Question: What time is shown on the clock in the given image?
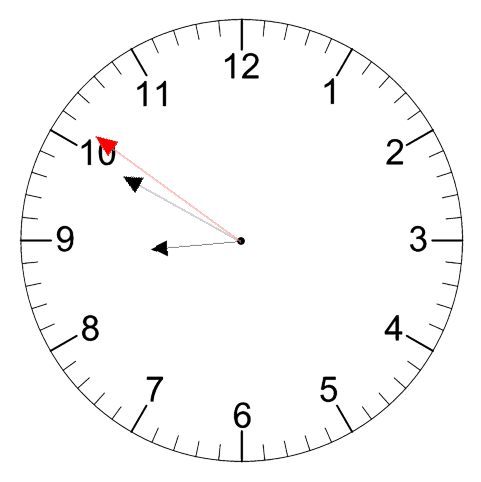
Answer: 08:49:51